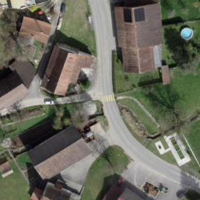
EUNIS habitat code: 54
Species observed at this site:
Euonymus europaeus